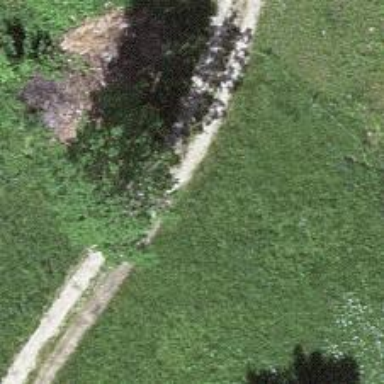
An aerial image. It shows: Track with grade 2 gravel surface.